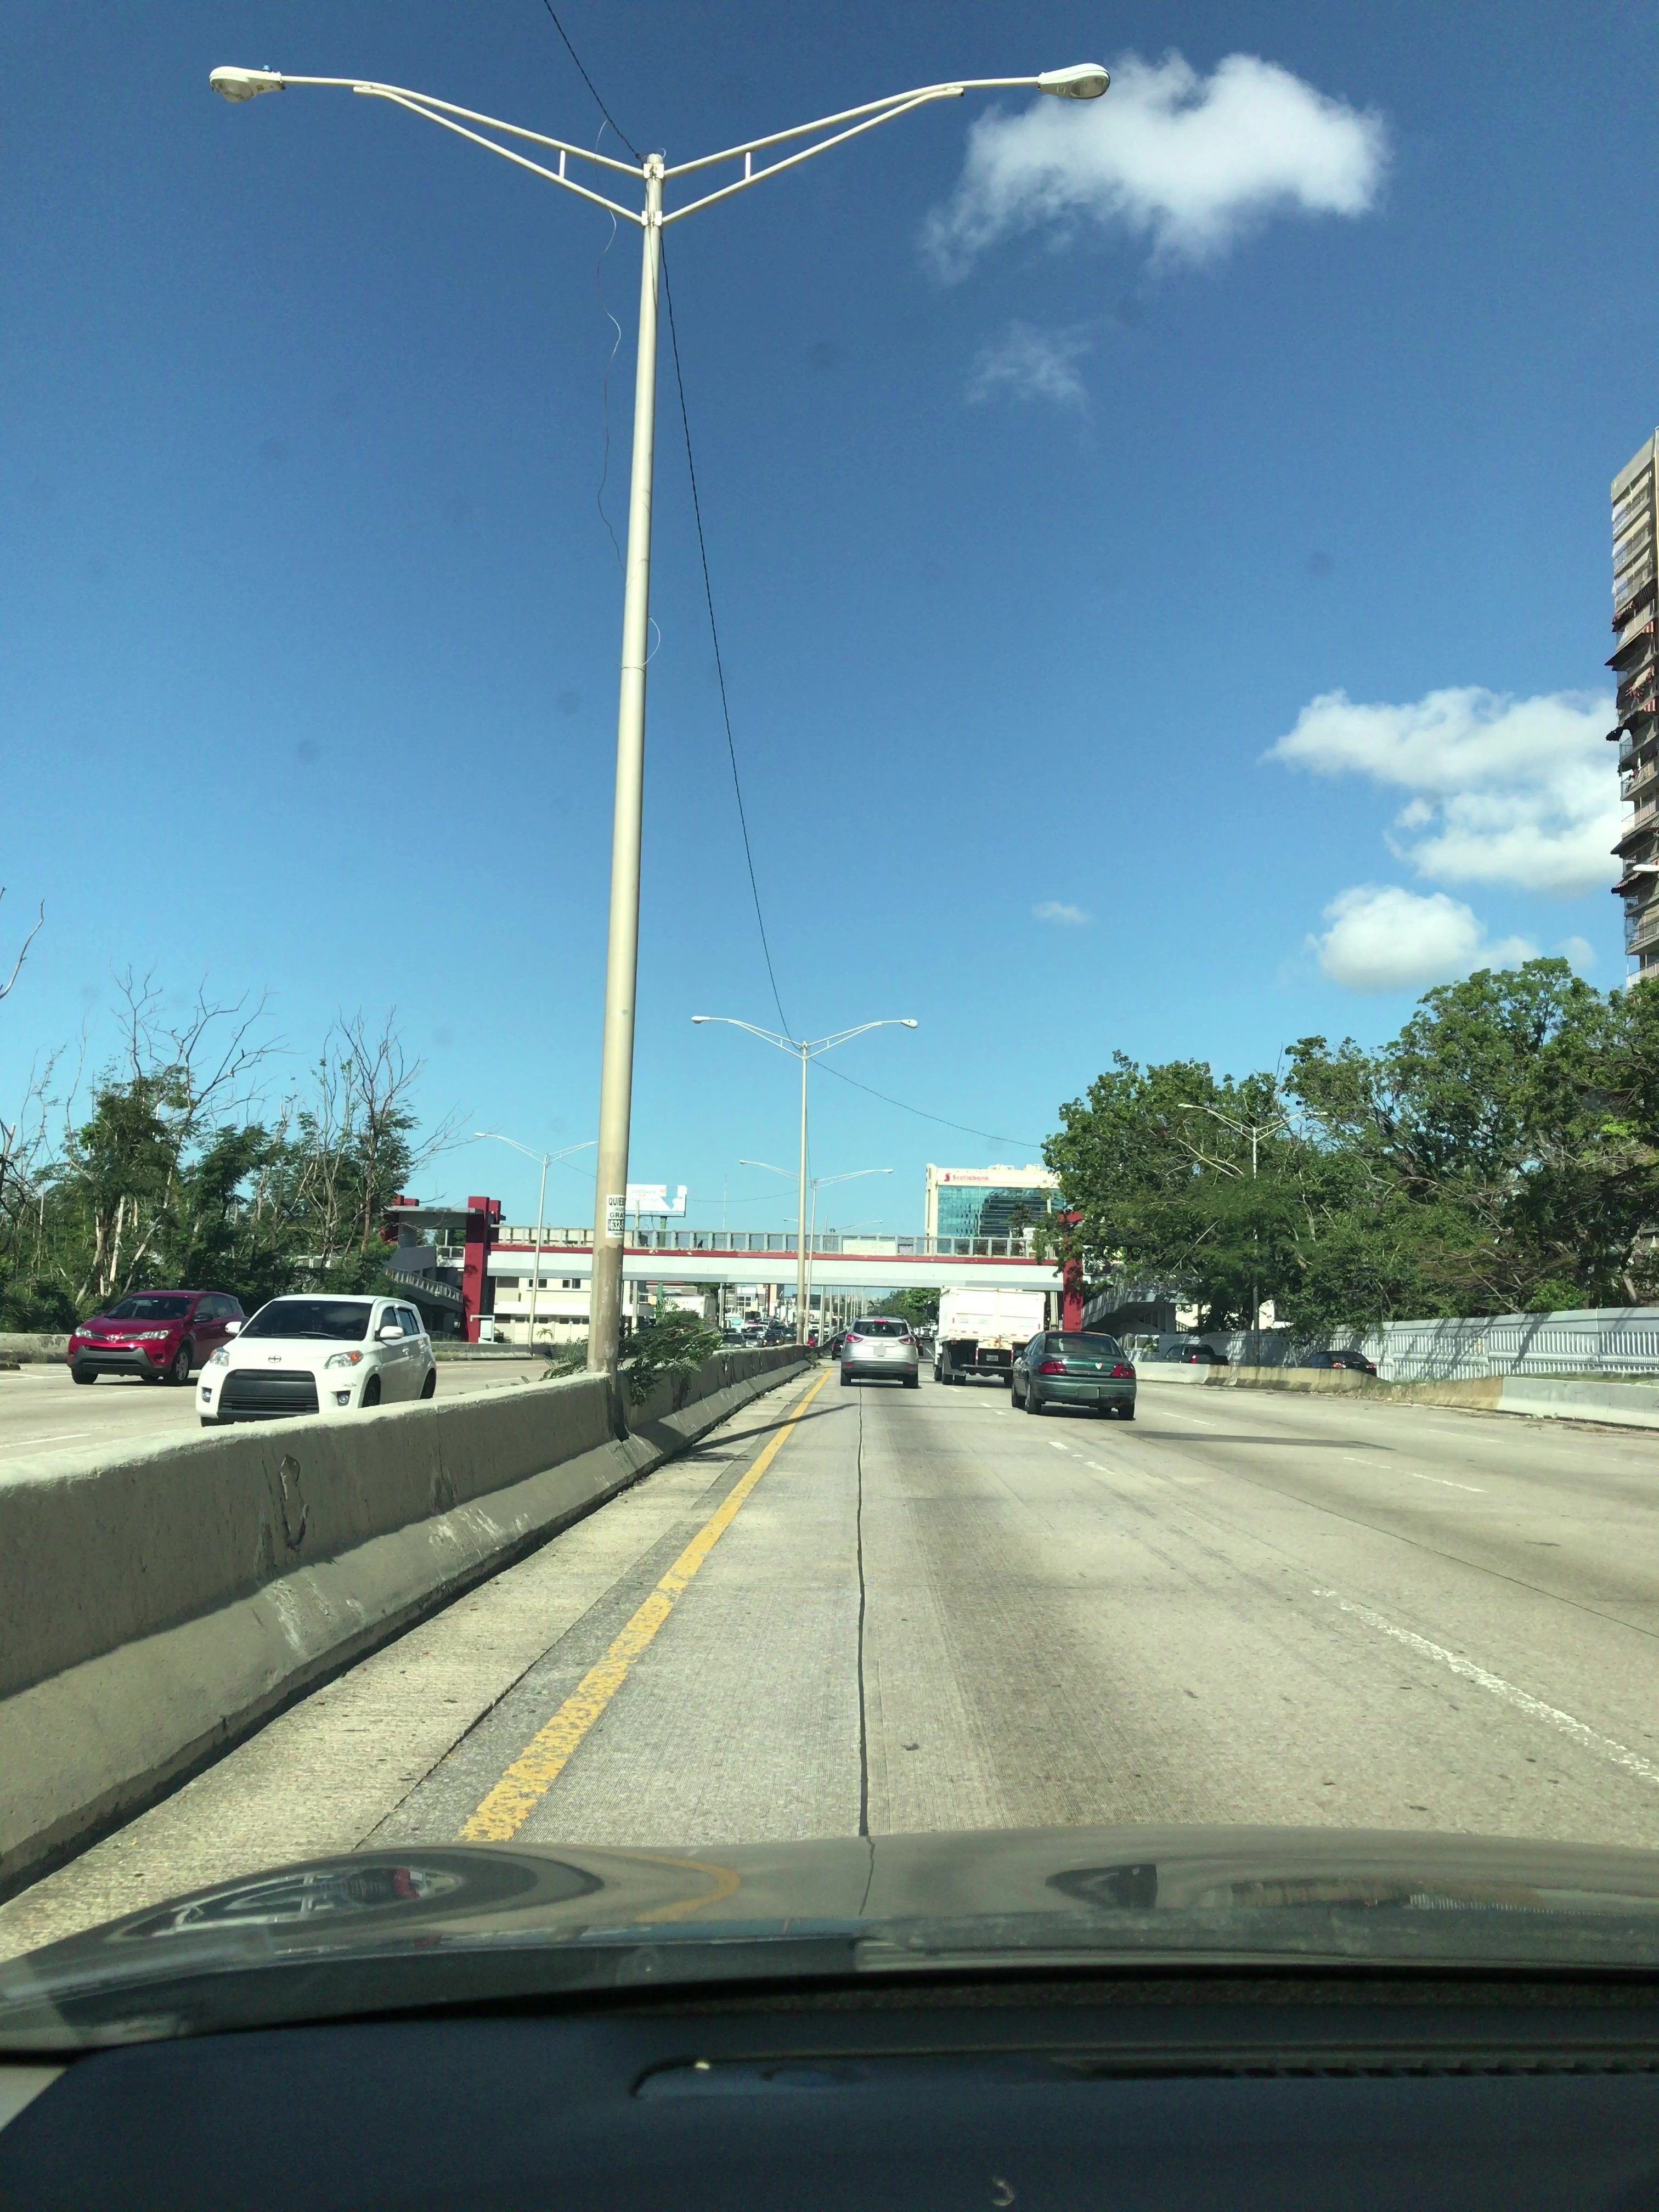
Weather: clear
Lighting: day
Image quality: good
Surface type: driving surface
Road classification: trunk, motorway
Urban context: urban centre
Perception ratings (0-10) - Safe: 4.16, Lively: 2.92, Beautiful: 0.61, Boring: 5.34, Depressing: 6.52, Wealthy: 4.35